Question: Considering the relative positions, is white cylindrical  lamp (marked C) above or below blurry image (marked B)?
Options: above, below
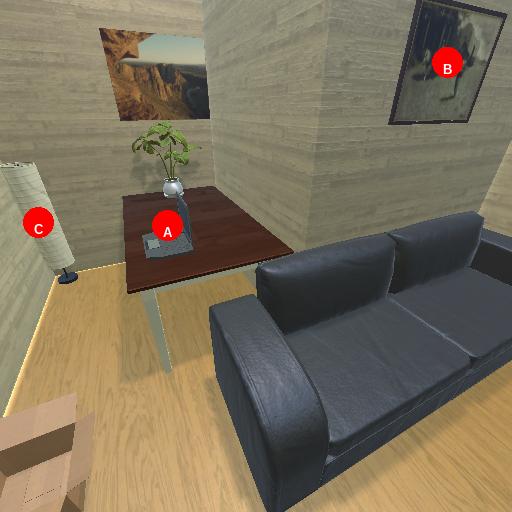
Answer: above